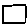
Label: square